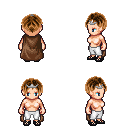
a pixel art fantasy rpg character, female body template, human, light skin, brown cape, white pants, brown parted hairstyle, silver tiara, ghillies, four views (front, back, left, right), 2x2 character sprite sheet, small pixel art, hard edges, no anti-aliasing